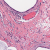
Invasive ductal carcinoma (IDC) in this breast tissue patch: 1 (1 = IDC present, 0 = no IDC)